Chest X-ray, PA view. Patient: 63 years old, sex M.
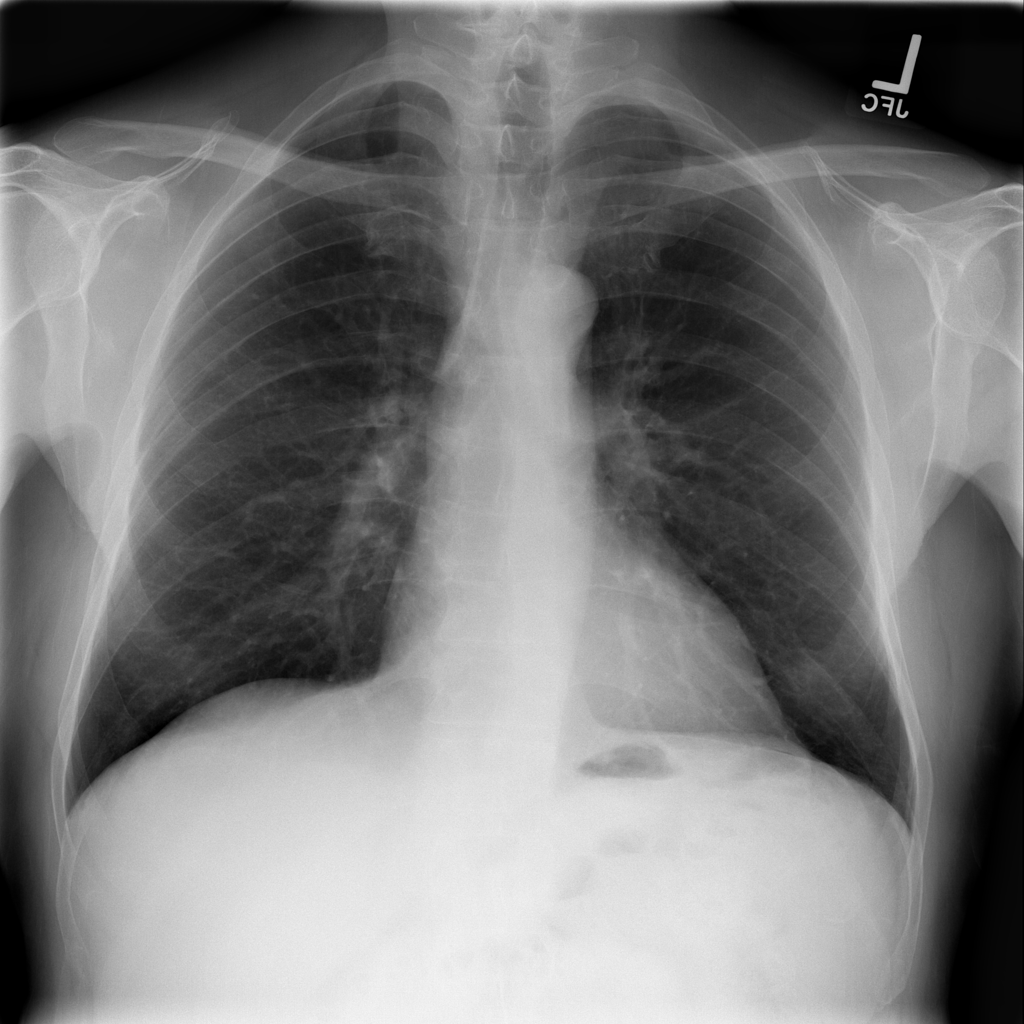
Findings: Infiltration